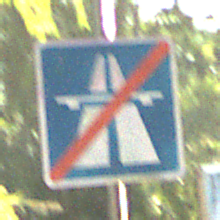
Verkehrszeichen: EndeAutbahn
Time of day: SunriseSunset
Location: Outdoor (Suburban)
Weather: Clear
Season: NotSpecified
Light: Natural